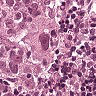
Metastatic tissue present: yes